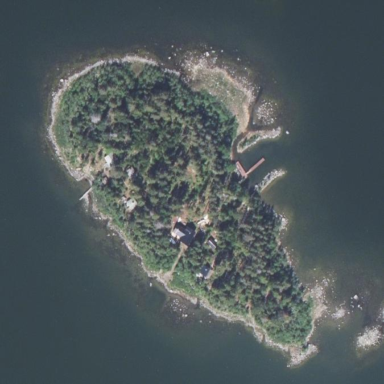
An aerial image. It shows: Islet located along the natural coastline.